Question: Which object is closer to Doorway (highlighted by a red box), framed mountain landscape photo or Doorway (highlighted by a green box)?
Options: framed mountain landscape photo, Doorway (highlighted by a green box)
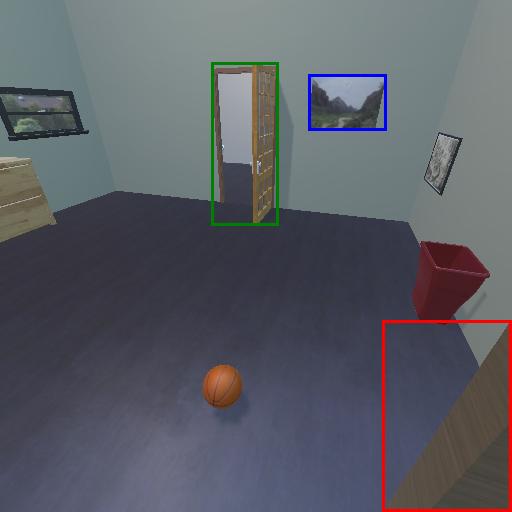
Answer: framed mountain landscape photo